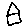
Label: house